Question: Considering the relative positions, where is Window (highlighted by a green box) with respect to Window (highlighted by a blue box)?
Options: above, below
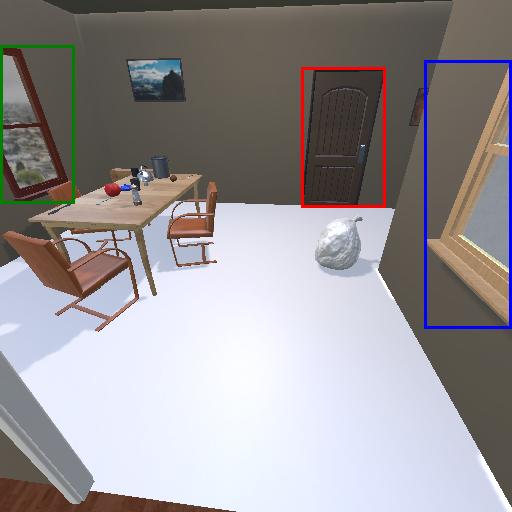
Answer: above